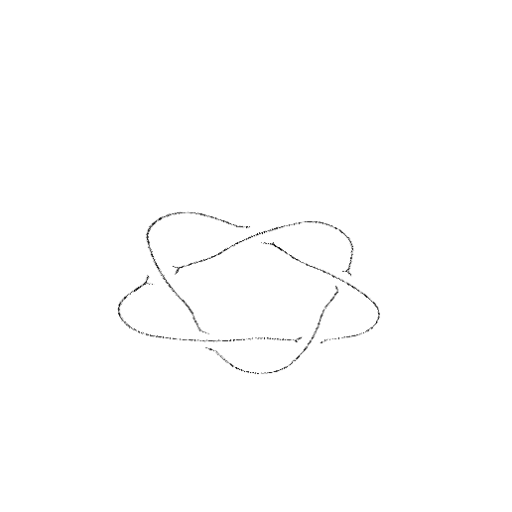
Crossing number: 5